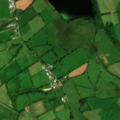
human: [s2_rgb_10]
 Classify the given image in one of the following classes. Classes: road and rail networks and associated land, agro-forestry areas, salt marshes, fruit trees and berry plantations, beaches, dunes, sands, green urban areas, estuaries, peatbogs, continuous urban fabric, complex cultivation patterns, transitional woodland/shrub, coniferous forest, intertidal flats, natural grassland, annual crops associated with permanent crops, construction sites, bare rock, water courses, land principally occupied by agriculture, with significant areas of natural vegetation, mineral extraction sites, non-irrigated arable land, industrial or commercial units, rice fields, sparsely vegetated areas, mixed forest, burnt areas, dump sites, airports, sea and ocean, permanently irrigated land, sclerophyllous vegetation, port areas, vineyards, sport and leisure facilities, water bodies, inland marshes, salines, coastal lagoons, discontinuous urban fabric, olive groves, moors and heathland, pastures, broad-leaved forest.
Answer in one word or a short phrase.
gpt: pastures, water bodies